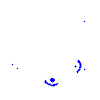
Particle: pion